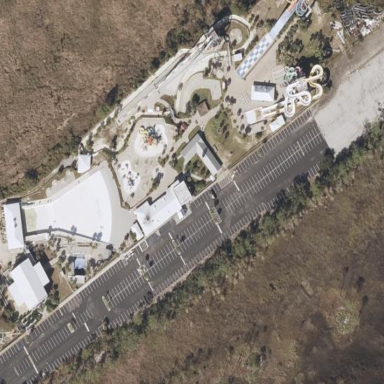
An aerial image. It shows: Theme park.